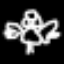
Label: angel